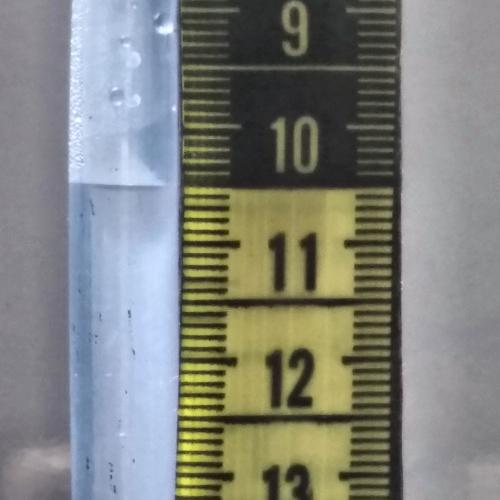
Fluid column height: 10.5 cm